Question: I did this to trigger when the temperature is higher or lower than the parameter set off an alarm. Ie automatically populates the fields of the table alarm.
Now I created a new row in the table alarms, the idRegisto which is foreign key, now I want that id be completed in accordance with the idRegisto other corresponding table.
Does anyone can help me please?
If you are not understanding the question I will try to clarify further.
Thank you.
------------TRIGGER-------------------
'''
DELIMITER $$
create TRIGGER alerta
BEFORE INSERT ON registos
FOR EACH ROW
begin
Set @tempmax=0;
Set @tempmin=0;
Set @hummax=0;
select lim_inf_temp, lim_sup_temp into @tempmin, @tempmax from sensores where idSensor=NEW.idSensor;
Set @maxidAlarme=0;
if (CAST(NEW.Temperatura AS UNSIGNED)<@tempmin) then
SELECT MAX(idAlarme) into @maxidAlarme FROM alarmes;
SET @maxidAlarme=@maxidAlarme+1;
INSERT INTO alarmes(idAlarme,descricao_alarme) VALUES (@maxidAlarme,"high-temperature");
INSERT INTO sensores_tem_alarmes(idSensor,idAlarme,dataAlarme) VALUES (NEW.idSensor,@maxidAlarme,NOW());
end if;
if (CAST(NEW.Temperatura AS UNSIGNED)>@tempmax) then
SELECT MAX(idAlarme) into @maxidAlarme FROM alarmes;
SET @maxidAlarme=@maxidAlarme+1;
INSERT INTO alarmes(idAlarme,descricao_alarme) VALUES (@maxidAlarme,"lower temperature");
INSERT INTO sensores_tem_alarmes(idSensor,idAlarme,dataAlarme) VALUES (NEW.idSensor,@maxidAlarme,NOW());
end if;
DELIMITER ;
'''
------------ER------------------------

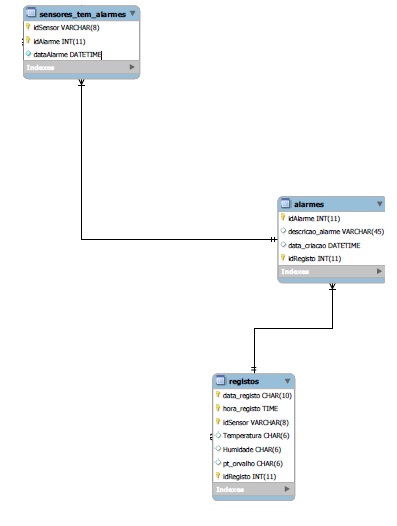
Answer: You can use an "after insert trigger"
INSERT ON registos
And take the "New.IdRegistro" to use as foreign key when populating the alarmes table.
//EDIT:
using your code:
'''
AFTER INSERT ON registos
FOR EACH ROW
begin
Set @tempmax=0;
Set @tempmin=0;
Set @hummax=0;
'''
...
'''
INSERT INTO alarmes(idAlarme,descricao_alarme,idRegistro) VALUES (@maxidAlarme,"lower temperature",New.IdRegistro);
INSERT INTO sensores_tem_alarmes(idSensor,idAlarme,dataAlarme) VALUES (NEW.idSensor,@maxidAlarme,NOW());
'''
...
I assume here that IdRegistro is a primary key (that will be autogenarated by your application or via autoincrement) of the registro table.
Register->if value higher/lower threshold -> trigger alarm -> insert sensores_tem_alarmes